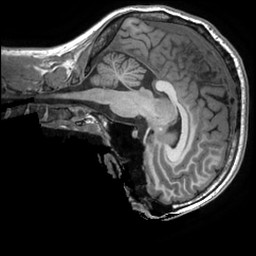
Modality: T1w
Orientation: sagittal
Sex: male
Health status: healthy
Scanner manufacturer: ge